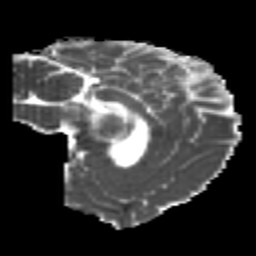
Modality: MD
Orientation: sagittal
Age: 23
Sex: male
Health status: healthy
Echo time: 0.074 s